Question: Using Postman I'm able to POST my refreshToken:
.
In my controller I can receive above token like so:
'$request->header('refreshToken');'
If I try to do the same using axios I receive the data in $request->refreshToken not in header
'''
axios.post(
'mybackend/refreshToken',
{ 'refreshToken': myToken }
)
'''
tried the 'headers' option in axios but no luck.
'''
$request->header('refreshToken'); // I should receive the token here, from axios
'''
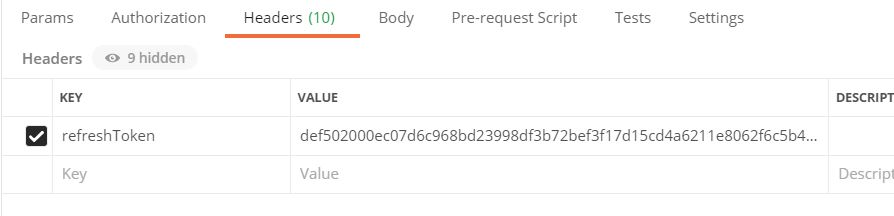
Answer: I think you are sending the refreshToken in the body instead of the header.
It should be:
'''
axios.post(
'mybackend/refreshToken',
{}, //body
{headers:{ 'refreshToken': myToken }} //header
)
'''